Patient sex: F
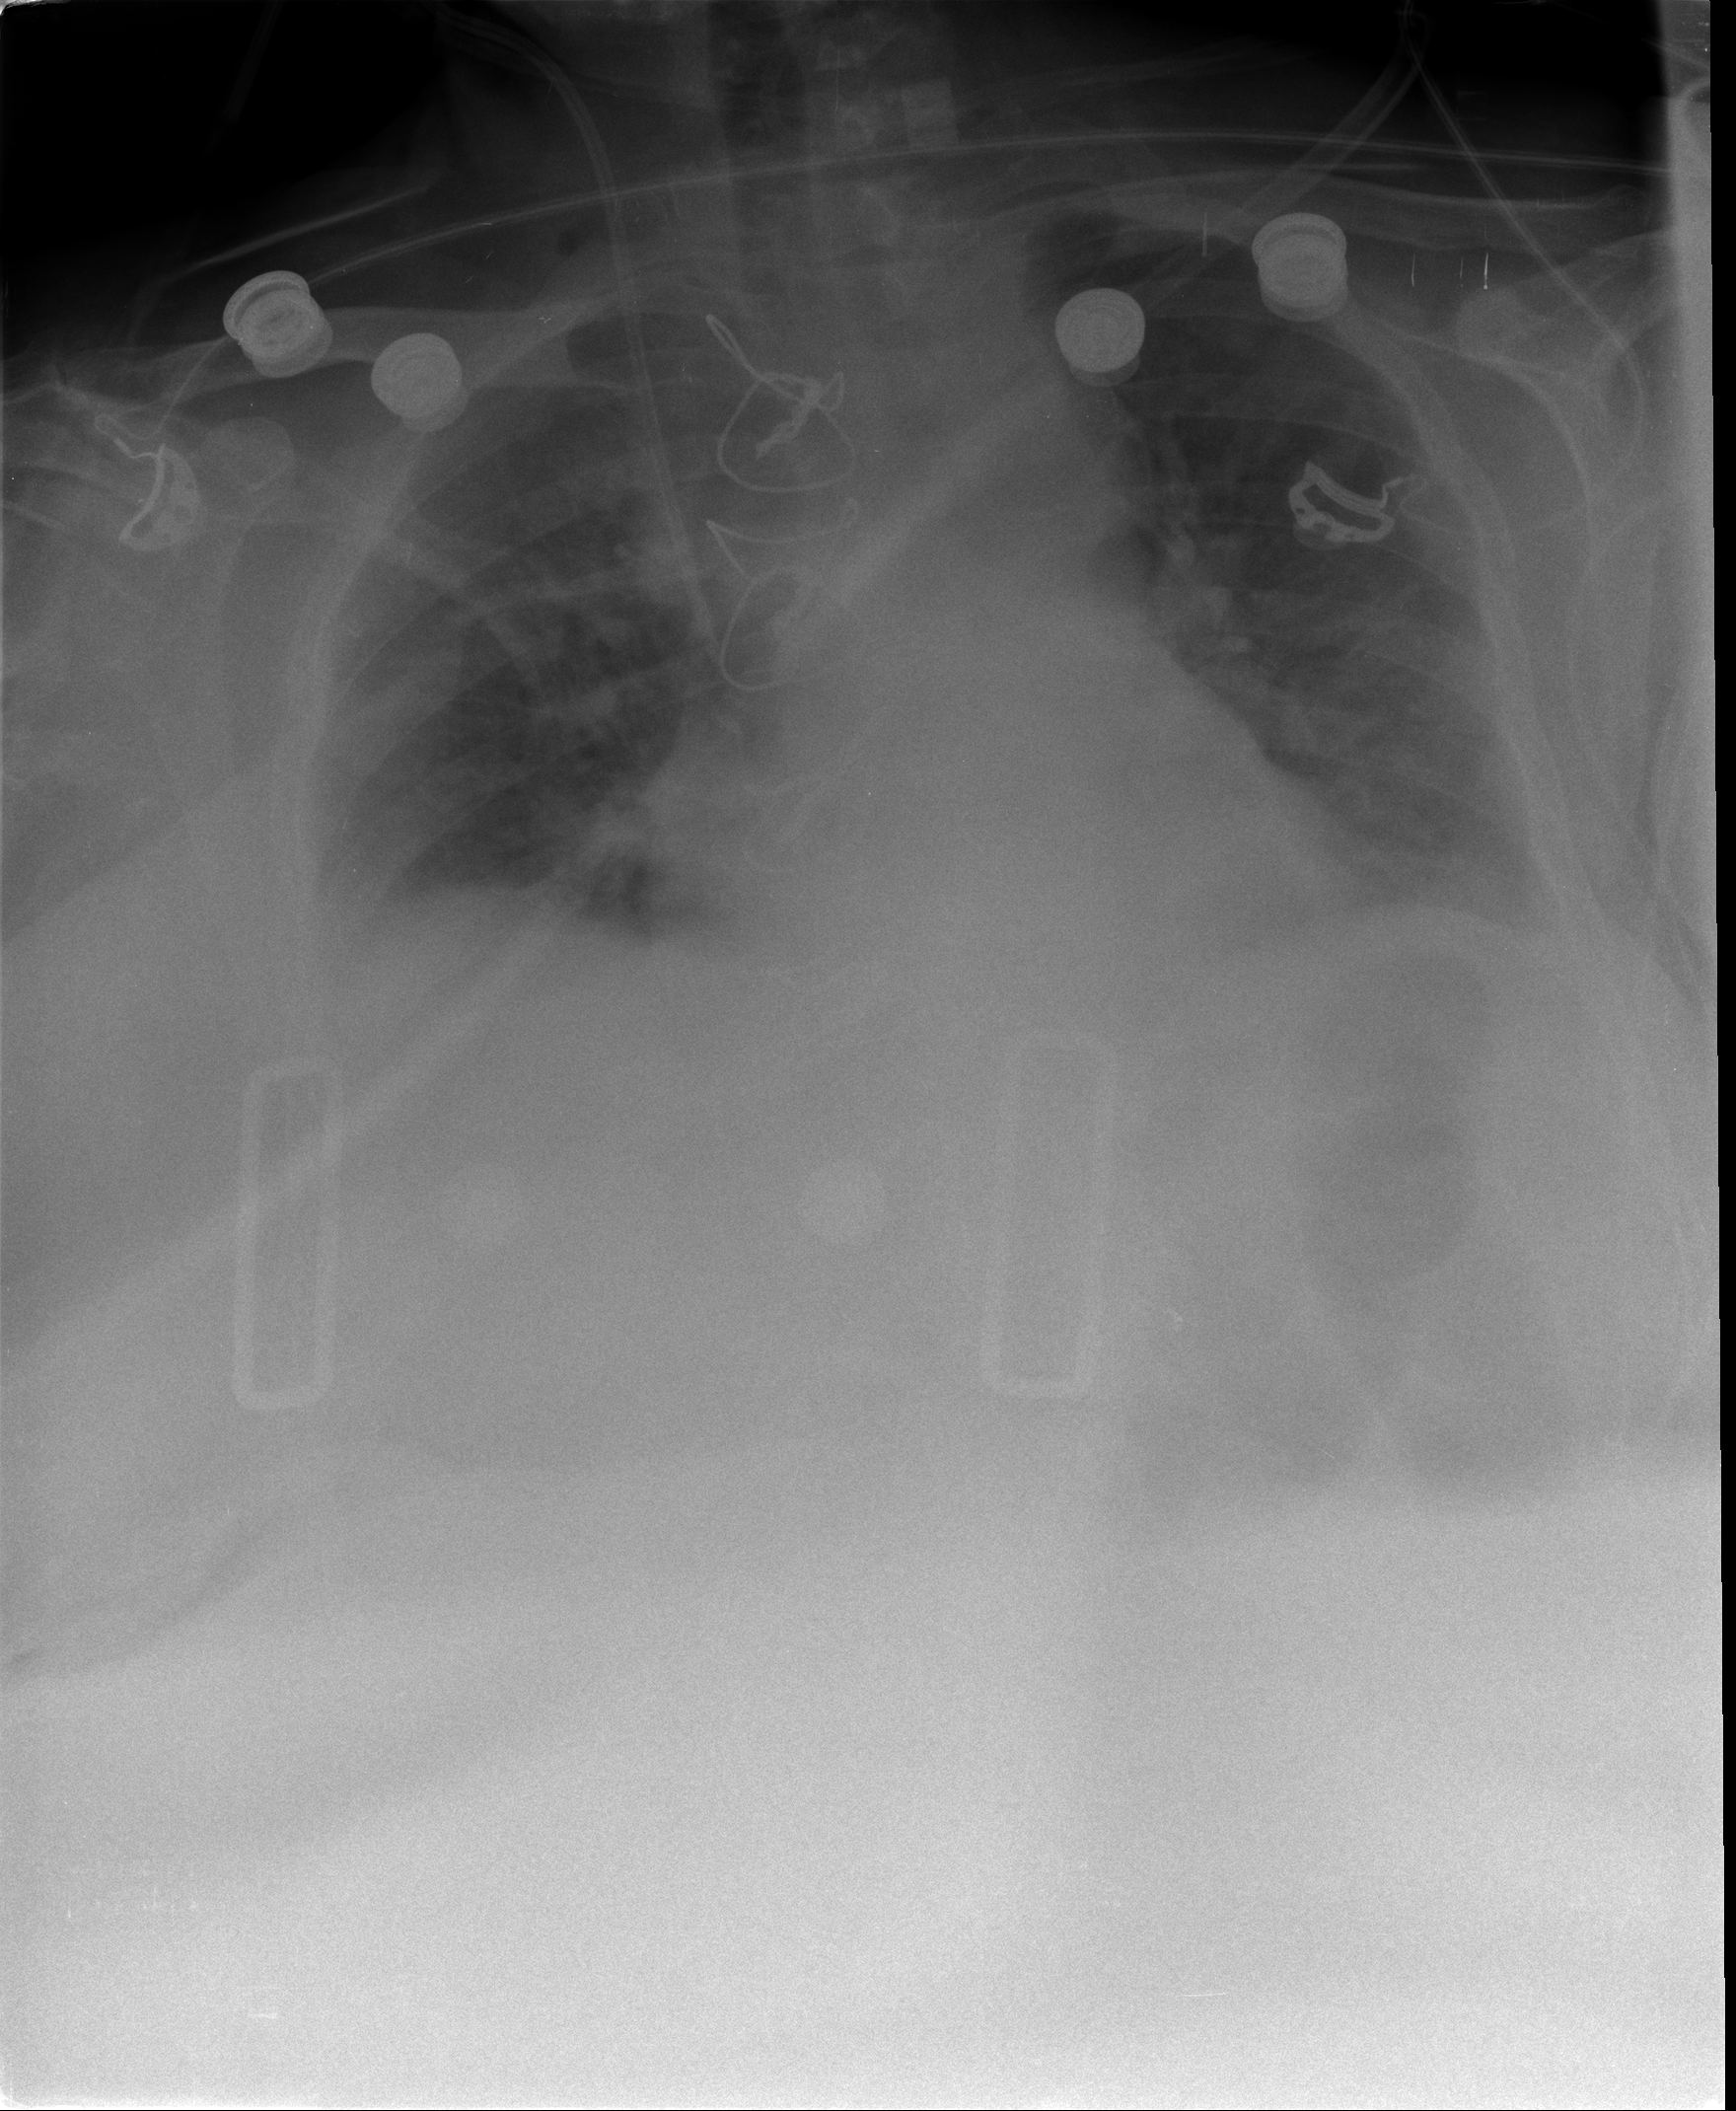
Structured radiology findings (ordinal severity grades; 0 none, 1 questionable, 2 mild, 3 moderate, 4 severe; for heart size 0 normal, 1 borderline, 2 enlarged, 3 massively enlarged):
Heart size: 0
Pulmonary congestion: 2
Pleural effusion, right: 2
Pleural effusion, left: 2
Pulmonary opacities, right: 1
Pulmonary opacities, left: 1
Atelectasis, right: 2
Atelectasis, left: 2